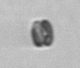
Label: Thalassiosira